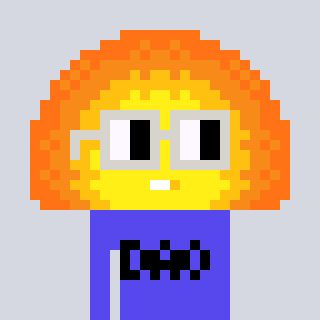
a pixel art character with square light gray glasses, a sunset-shaped head and a computerblue-colored body on a cool background